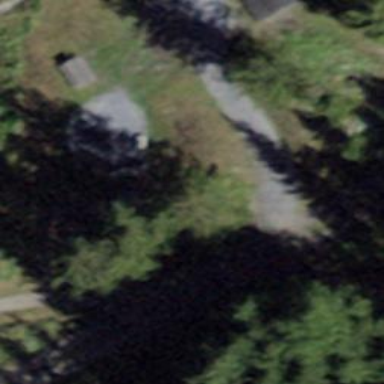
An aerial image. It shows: Picnic table located in leisure land area.